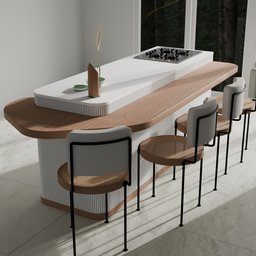
Label: furniture